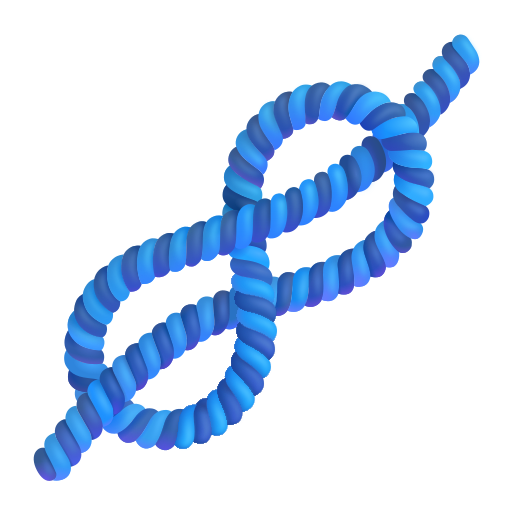
knot color